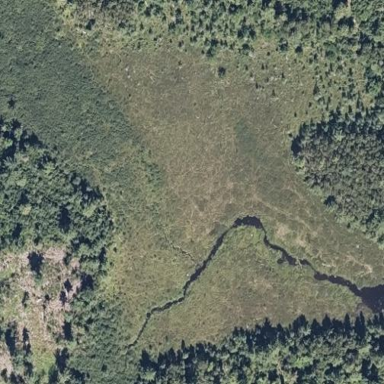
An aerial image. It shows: Bog wetland.